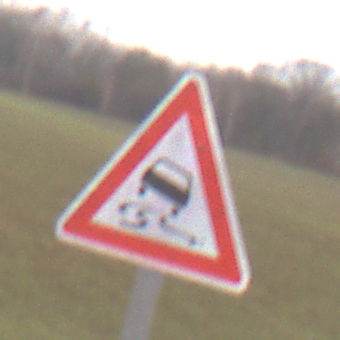
Verkehrszeichen: SchleuderOderRutschgefahr
Umgebung: Outdoor, RoadRail
Tageszeit: Midday
Wetter: Overcast
Licht: Natural
Jahreszeit: NotSpecified
Kontrast: LowContrast